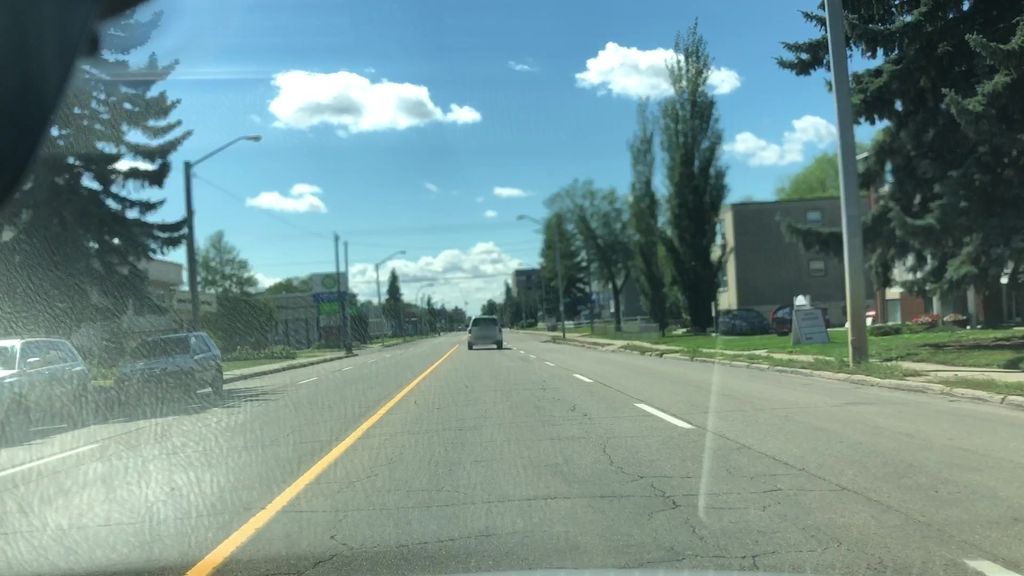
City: edmonton